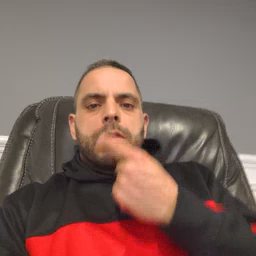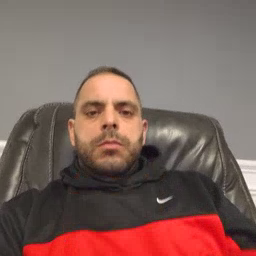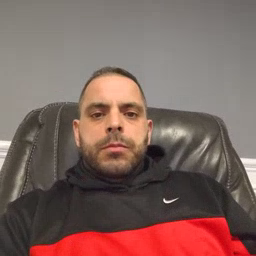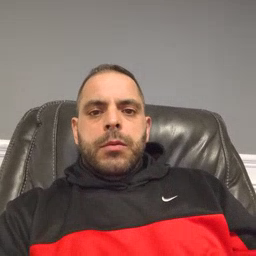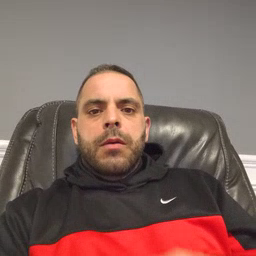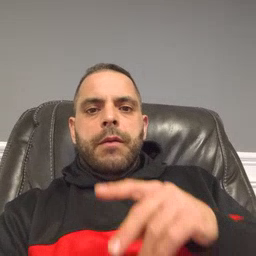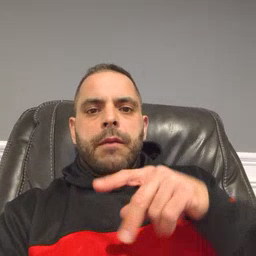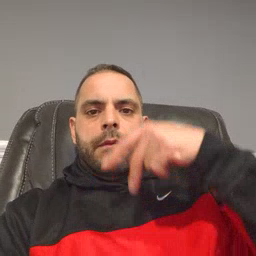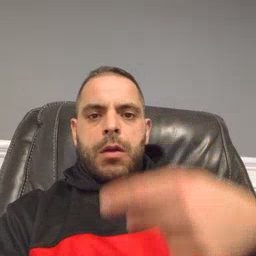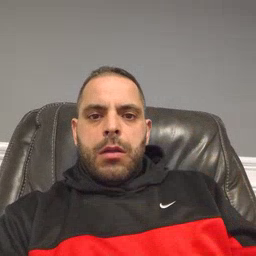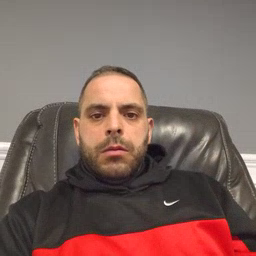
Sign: fall